Interaction volume radius: 10 \u00c5
Interaction volume height: 15 \u00c5
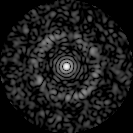
Disorder parameter: 0.8295